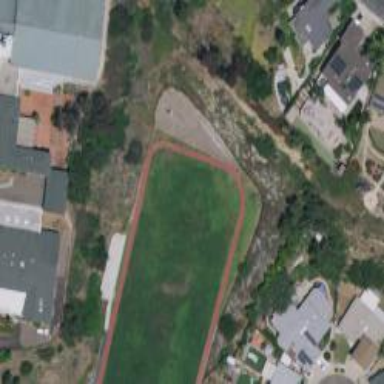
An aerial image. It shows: Track in leisure land.